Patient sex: M
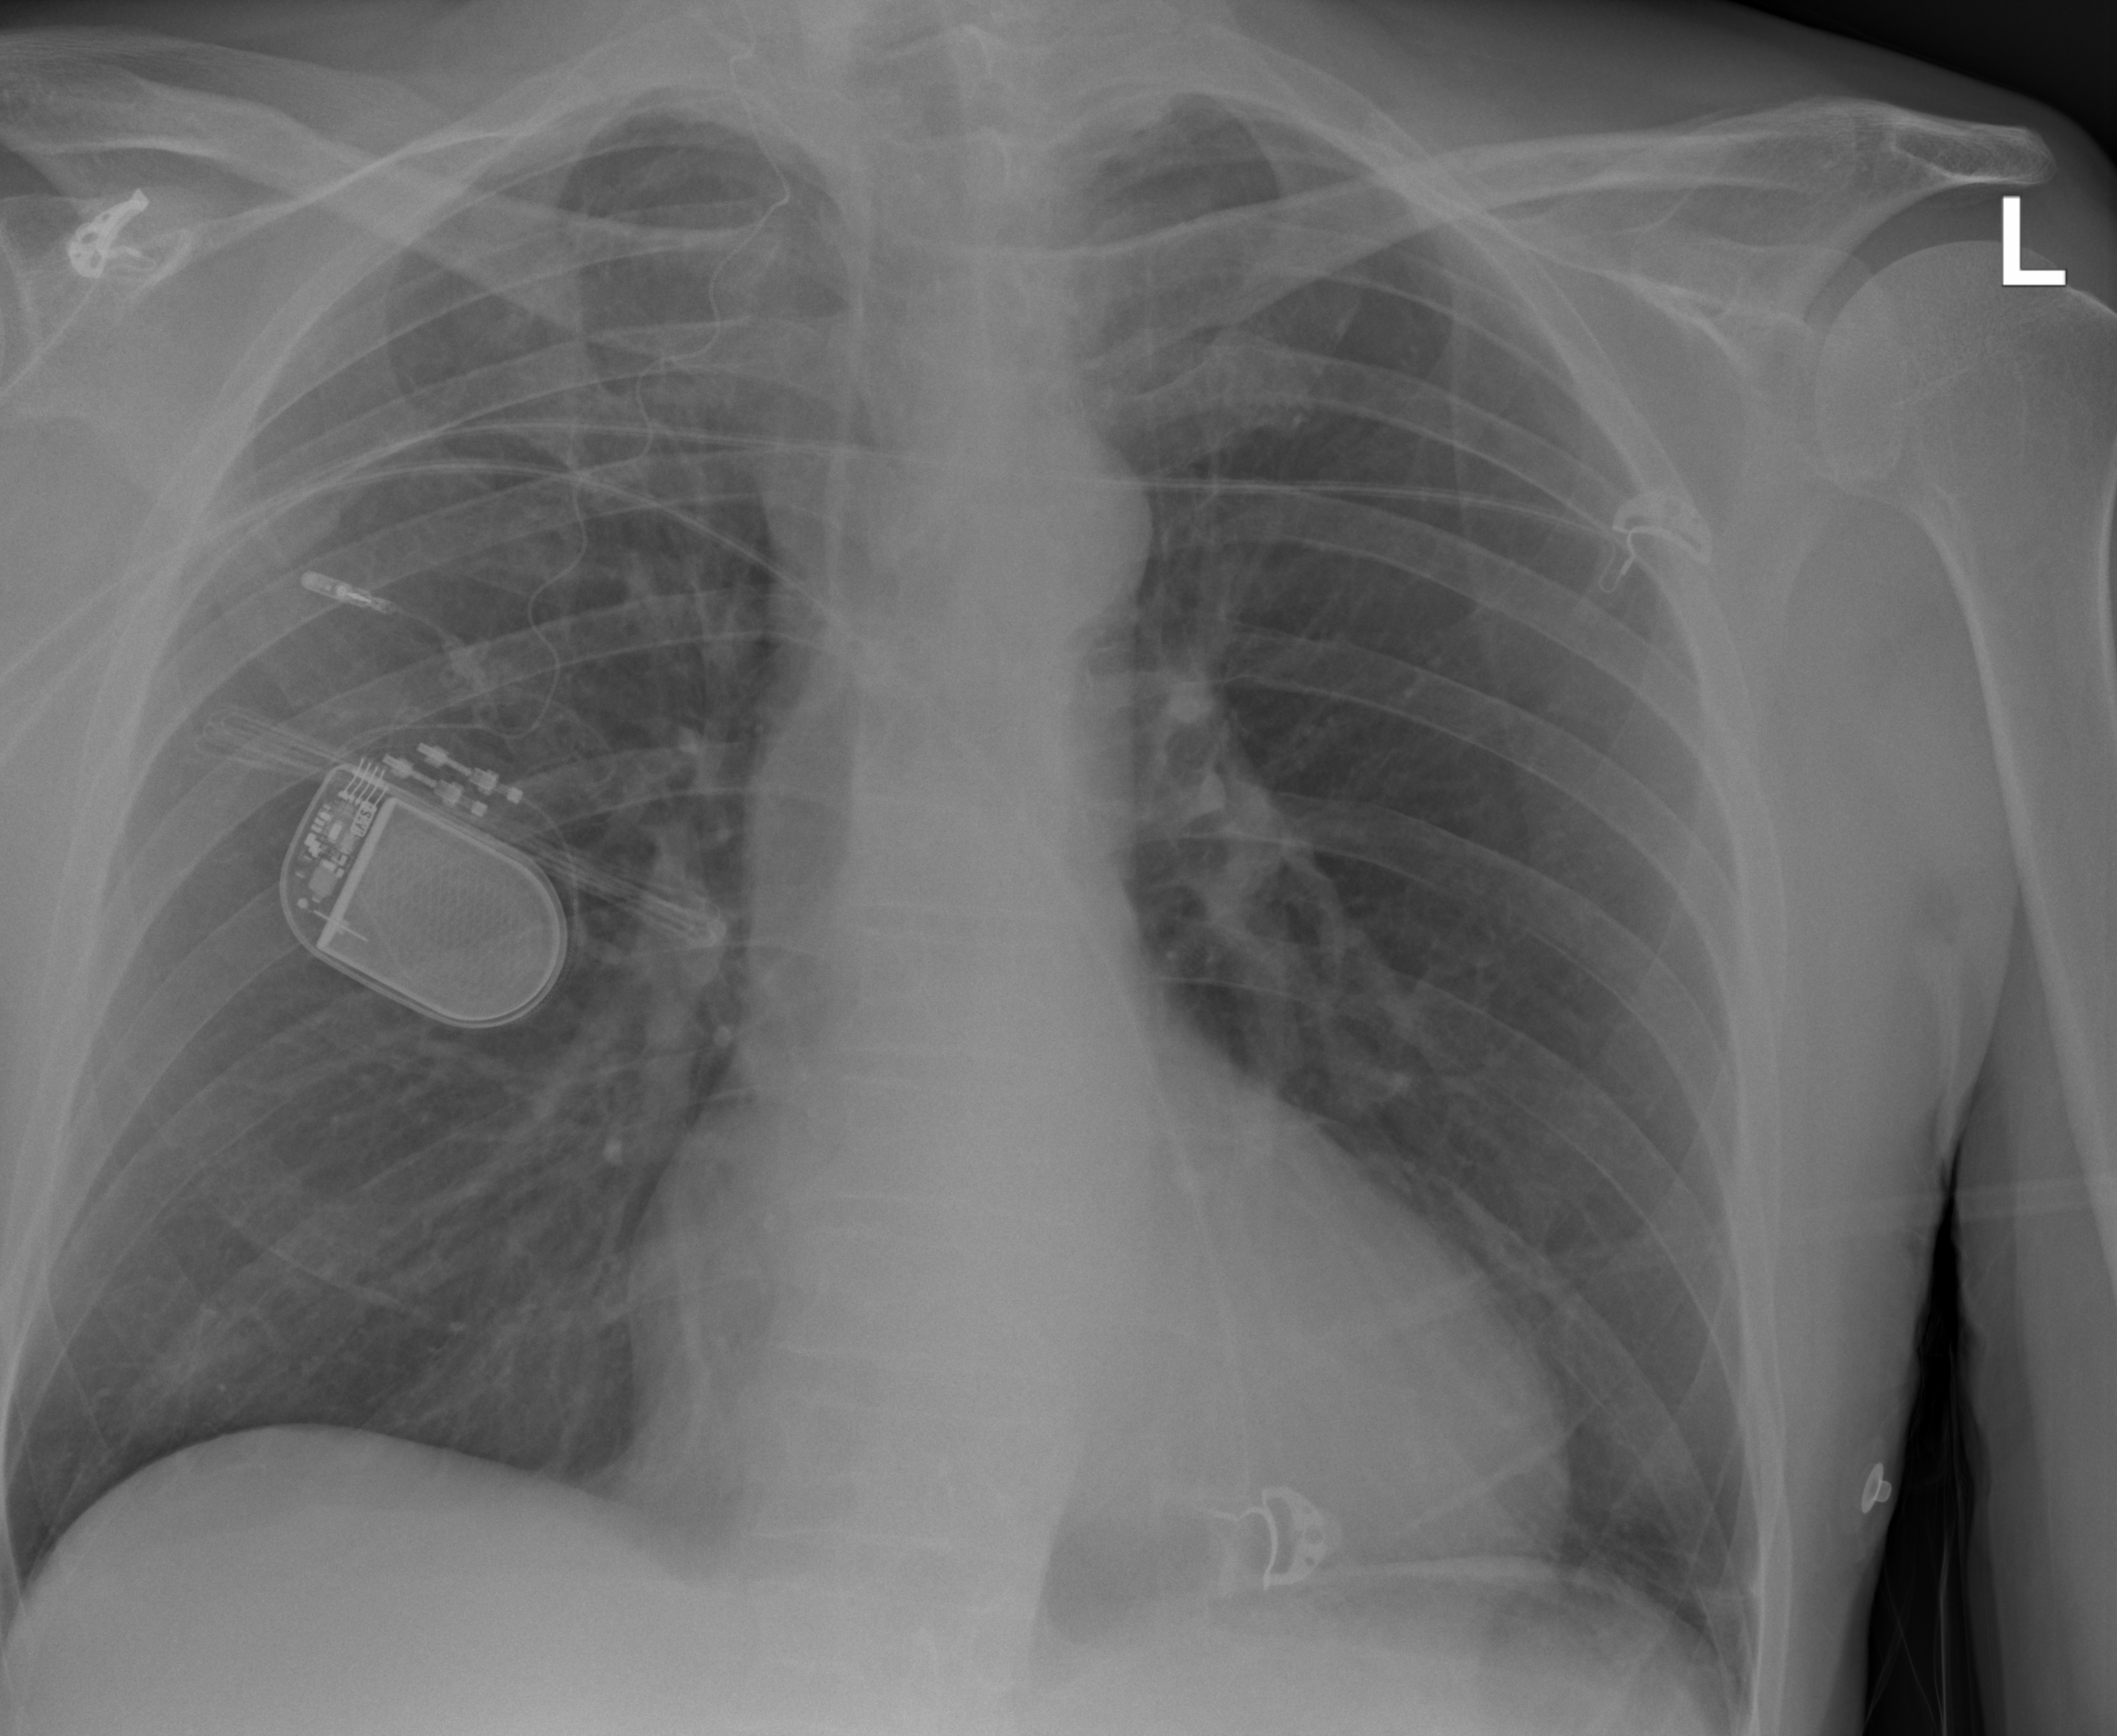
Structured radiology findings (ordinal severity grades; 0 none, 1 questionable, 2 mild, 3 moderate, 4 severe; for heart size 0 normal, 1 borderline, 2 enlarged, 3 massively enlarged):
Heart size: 0
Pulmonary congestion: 0
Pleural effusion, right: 0
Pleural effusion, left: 0
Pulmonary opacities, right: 0
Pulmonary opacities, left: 0
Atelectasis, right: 0
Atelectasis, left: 2